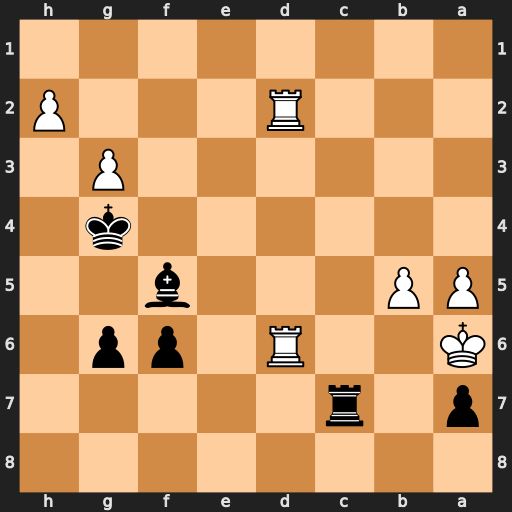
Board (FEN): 8/p1r5/K2R1pp1/PP3b2/6k1/6P1/3R3P/8
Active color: b
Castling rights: -
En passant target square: -
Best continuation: Bc8#